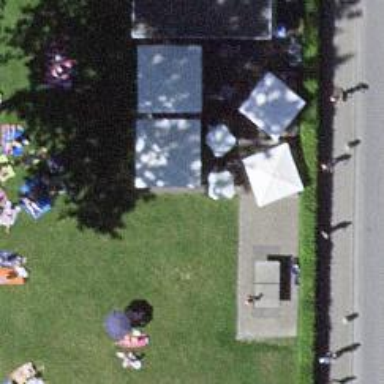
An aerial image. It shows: Café.